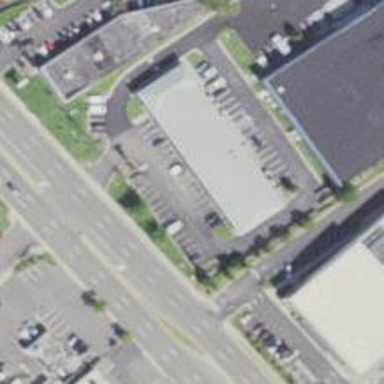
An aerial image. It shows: Convenience shop.